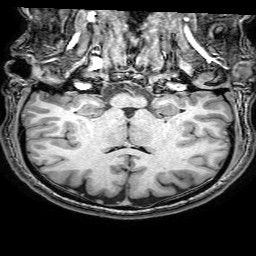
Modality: T1w
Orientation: sagittal
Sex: male
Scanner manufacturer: philips
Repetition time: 0.008209 s
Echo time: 0.0038 s